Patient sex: M
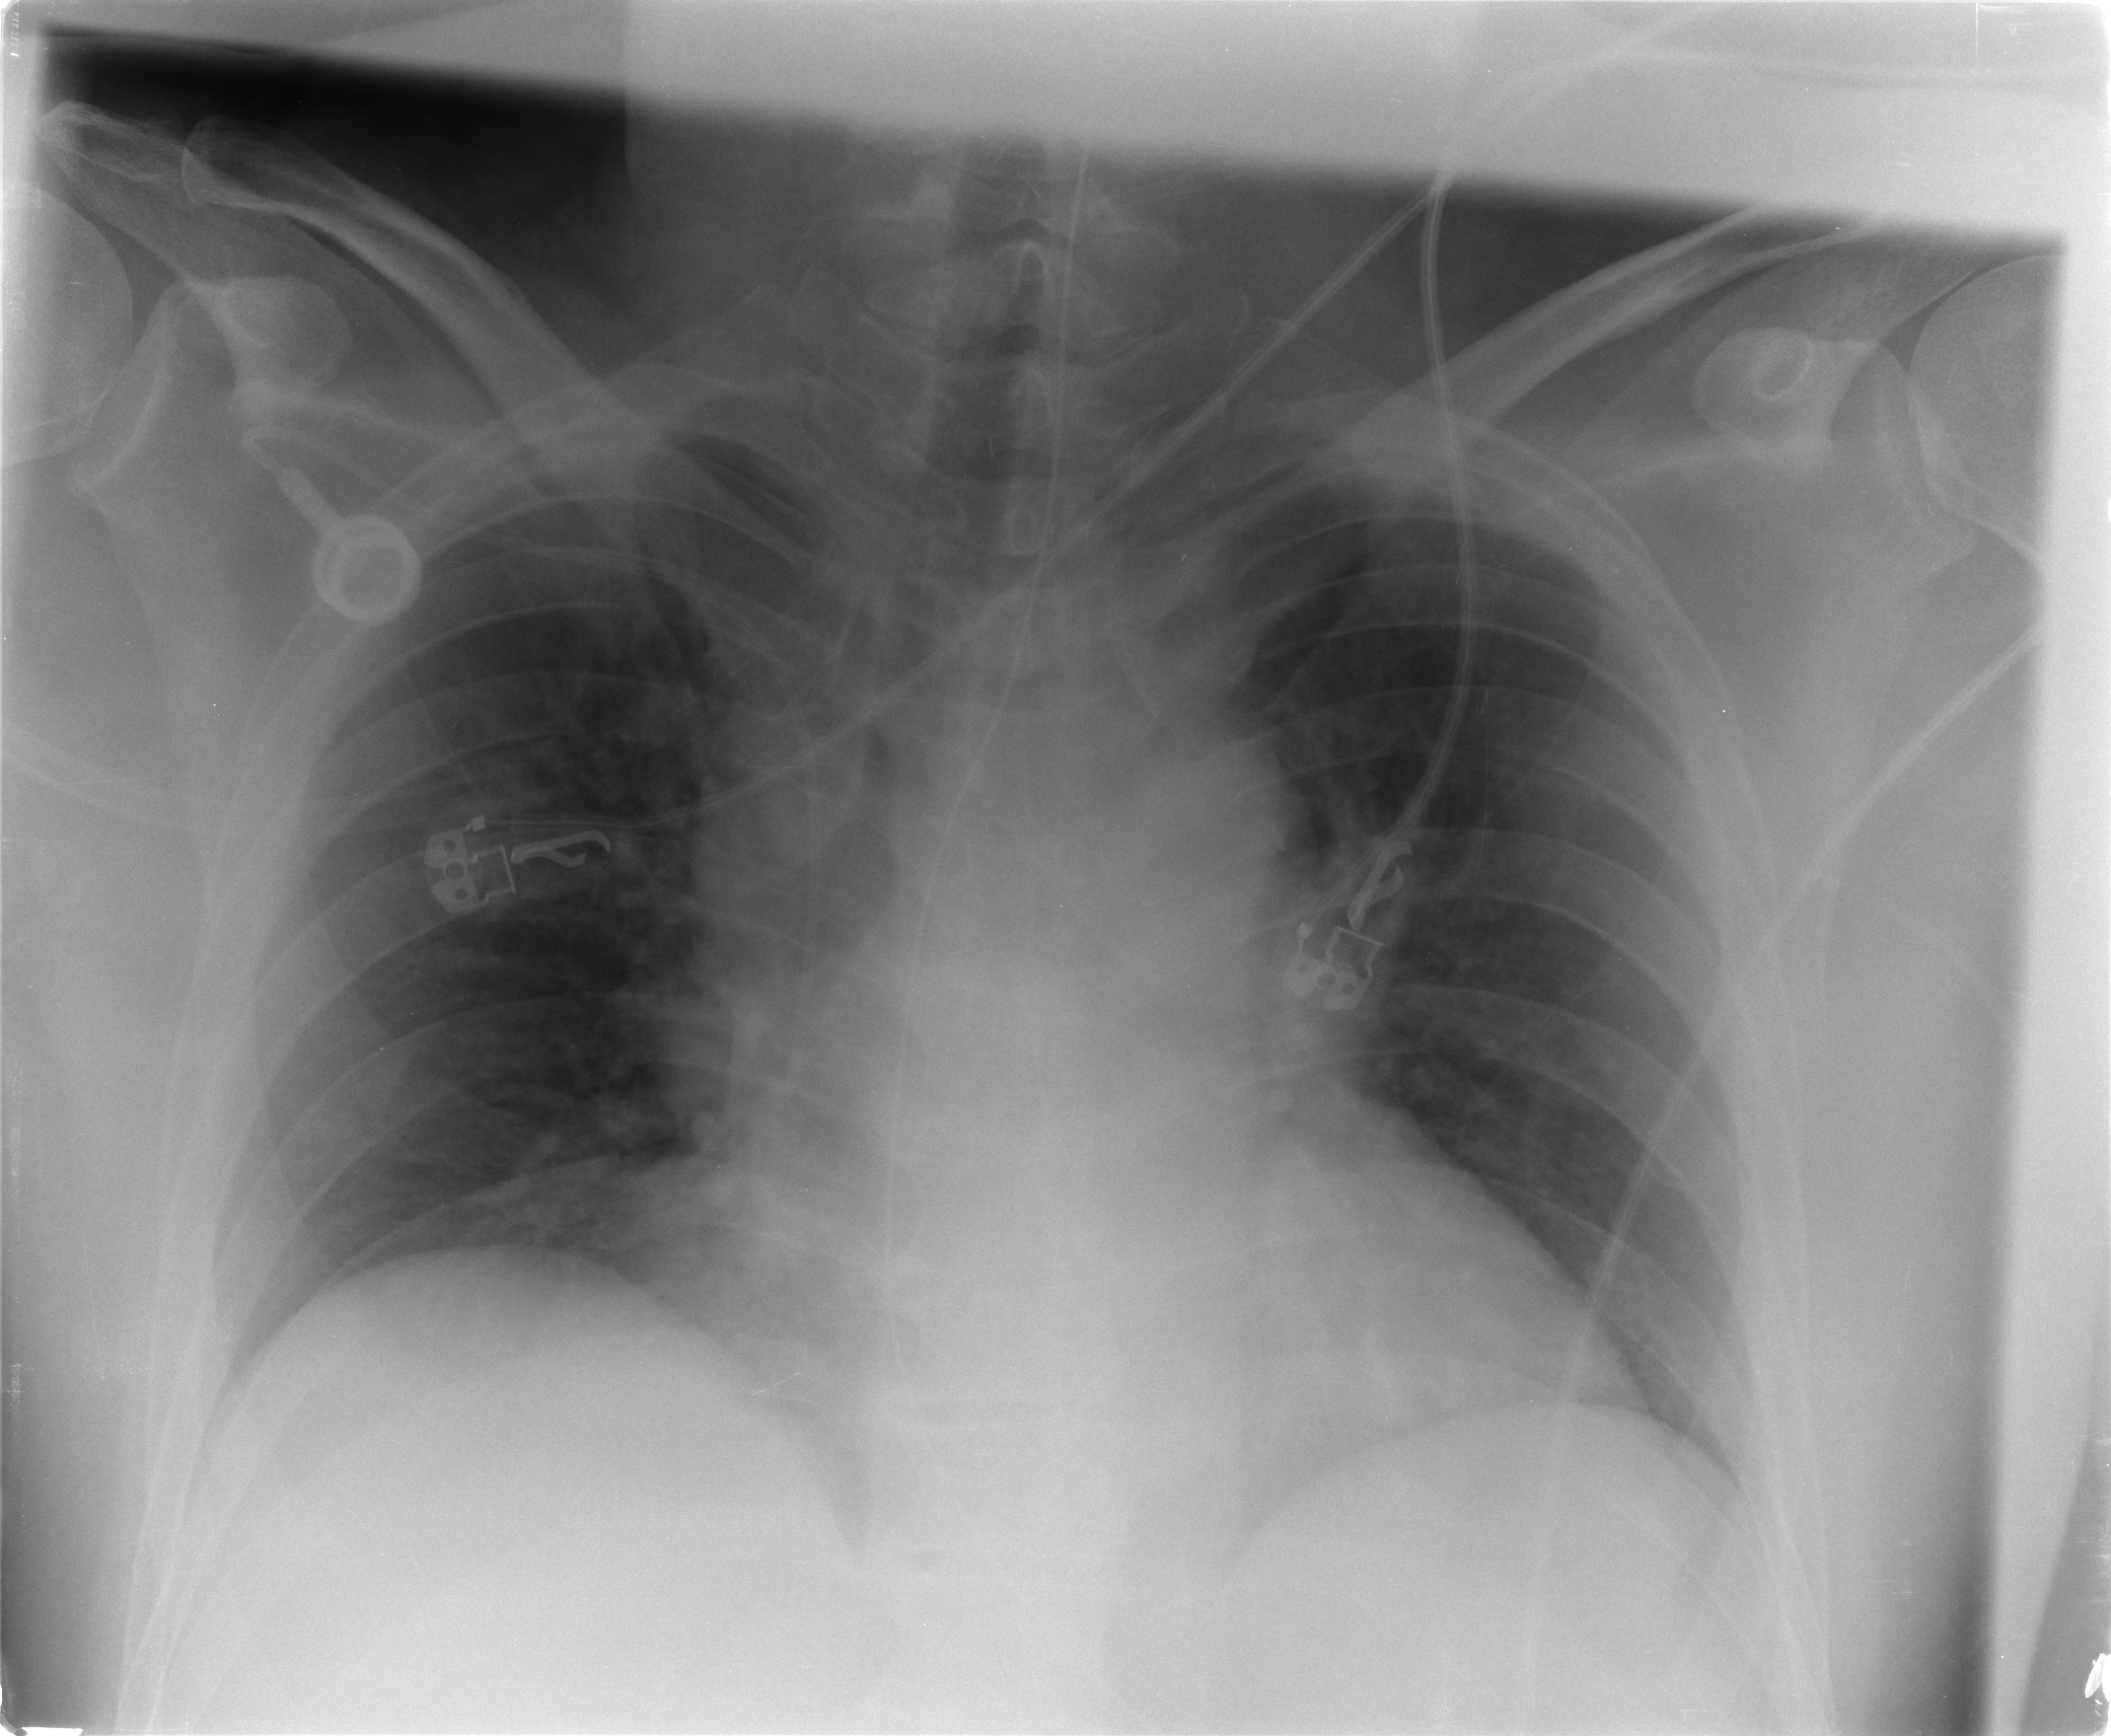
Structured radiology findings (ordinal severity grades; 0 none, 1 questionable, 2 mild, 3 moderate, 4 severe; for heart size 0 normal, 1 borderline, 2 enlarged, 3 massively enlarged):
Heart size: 2
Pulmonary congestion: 2
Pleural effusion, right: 0
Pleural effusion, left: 0
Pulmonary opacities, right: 1
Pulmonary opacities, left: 0
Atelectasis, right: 1
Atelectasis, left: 1